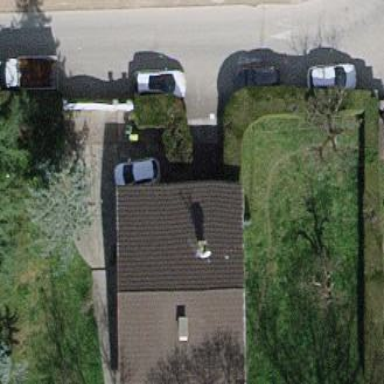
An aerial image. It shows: House with gabled roof oriented along the structure.